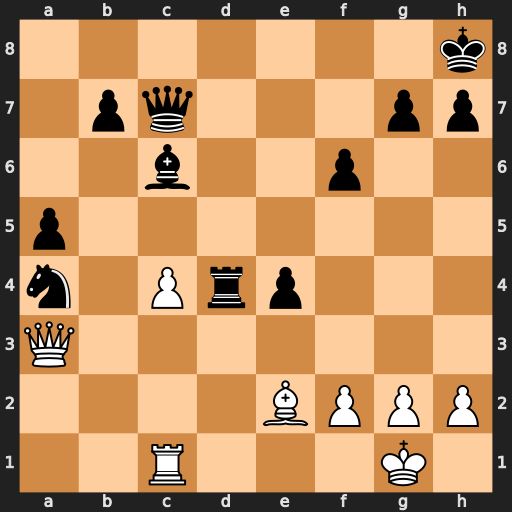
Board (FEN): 7k/1pq3pp/2b2p2/p7/n1Prp3/Q7/4BPPP/2R3K1
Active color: w
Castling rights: -
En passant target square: -
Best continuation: Qf8#